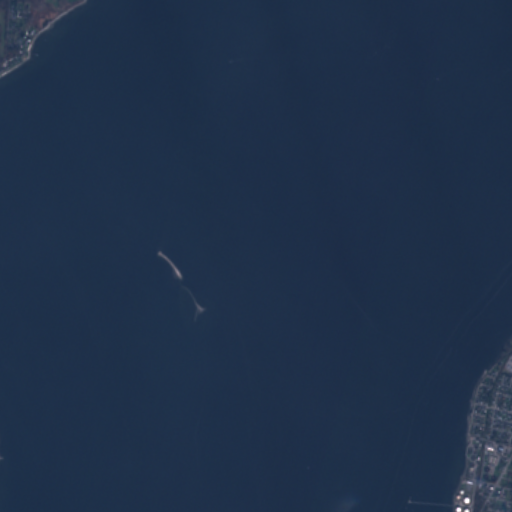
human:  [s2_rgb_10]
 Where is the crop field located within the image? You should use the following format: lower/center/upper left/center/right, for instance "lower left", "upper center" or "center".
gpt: The crop field is located in the upper left of the image.
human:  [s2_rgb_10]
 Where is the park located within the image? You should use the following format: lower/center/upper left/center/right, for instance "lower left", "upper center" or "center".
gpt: The park is located in the upper left of the image.
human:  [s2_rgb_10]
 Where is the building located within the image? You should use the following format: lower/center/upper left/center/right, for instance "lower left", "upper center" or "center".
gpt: The building is located in the lower right of the image.
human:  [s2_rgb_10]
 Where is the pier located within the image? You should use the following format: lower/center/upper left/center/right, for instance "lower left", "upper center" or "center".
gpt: The pier is located in the lower right of the image.
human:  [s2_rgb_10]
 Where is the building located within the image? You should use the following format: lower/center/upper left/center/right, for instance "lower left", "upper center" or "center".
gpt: The building is located in the lower right of the image.
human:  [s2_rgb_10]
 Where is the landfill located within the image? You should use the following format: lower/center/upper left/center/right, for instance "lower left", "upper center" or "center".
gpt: There is no landfill in the image.